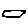
Label: hexagon